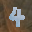
Label: 4